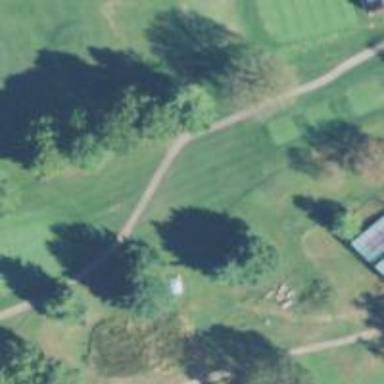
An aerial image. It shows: Path for both road and golf.